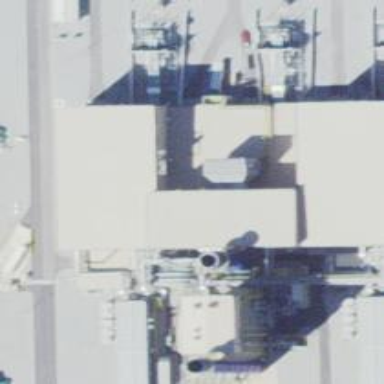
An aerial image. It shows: Gas turbine generator.